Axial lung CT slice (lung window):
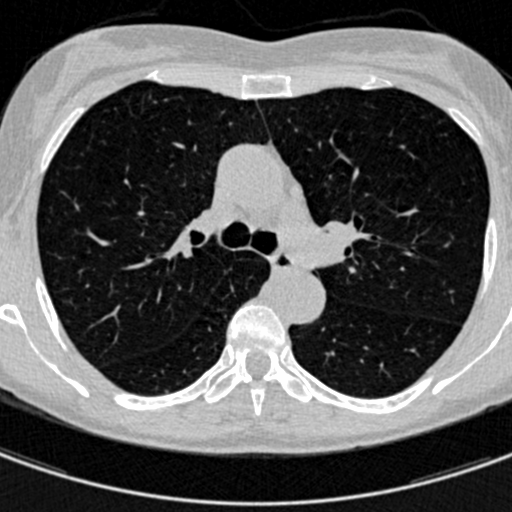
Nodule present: no